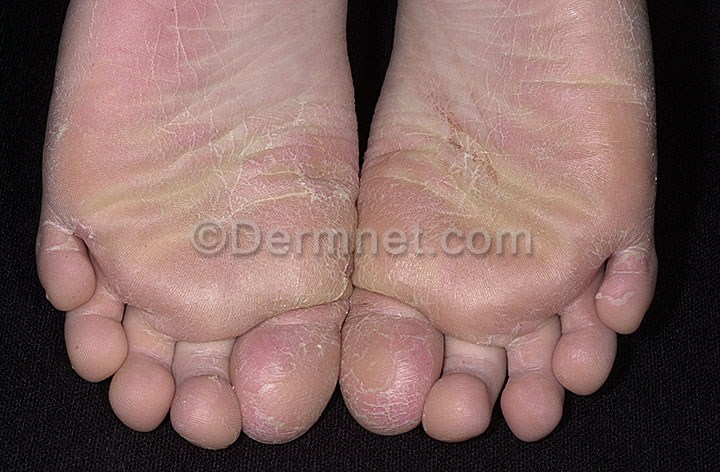
Disease: Eczema Photos